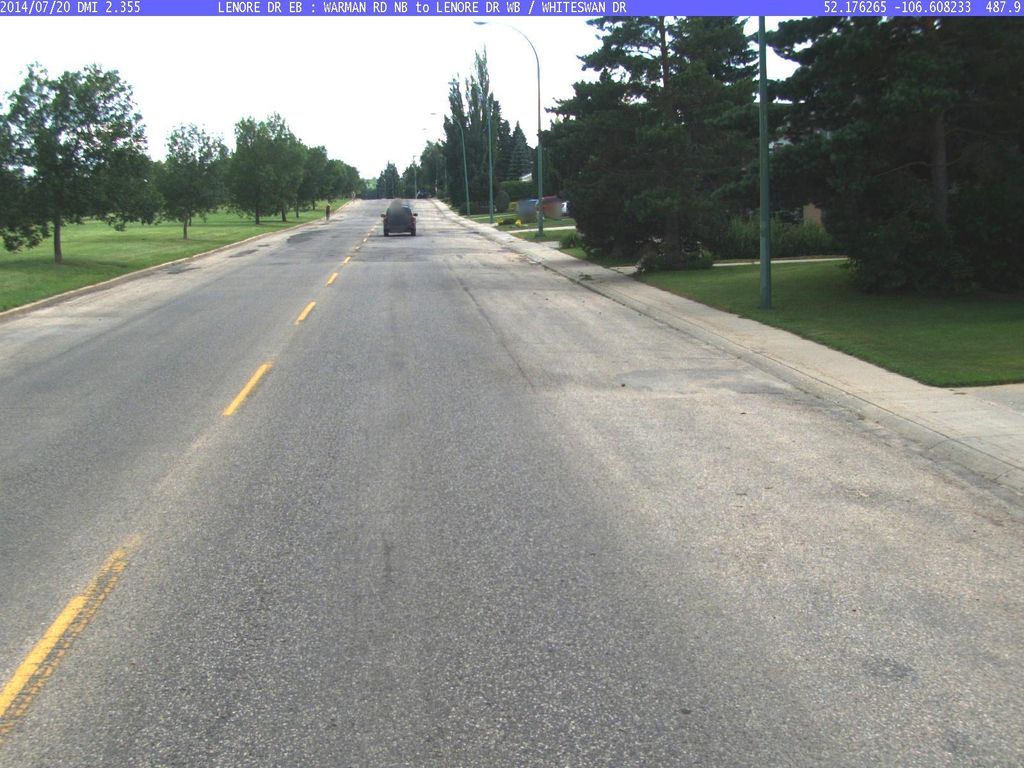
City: saskatoon